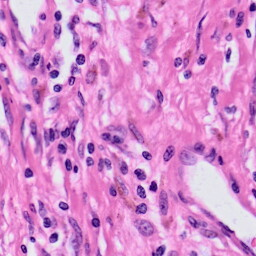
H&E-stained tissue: Skin